The image is an STFT spectrogram (time versus frequency) of a rolling-element bearing's vibration signal. Determine the bearing's health state. Answer with exactly one of: normal, inner_race, outer_race, ball.
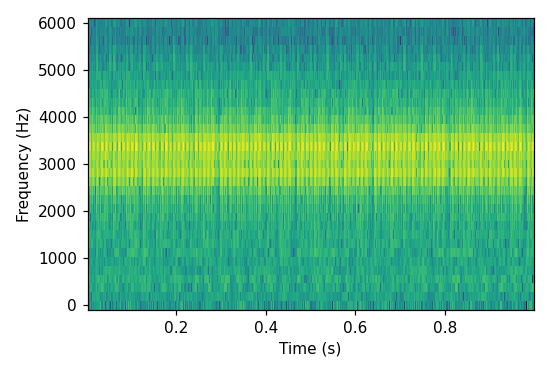
Answer: outer_race